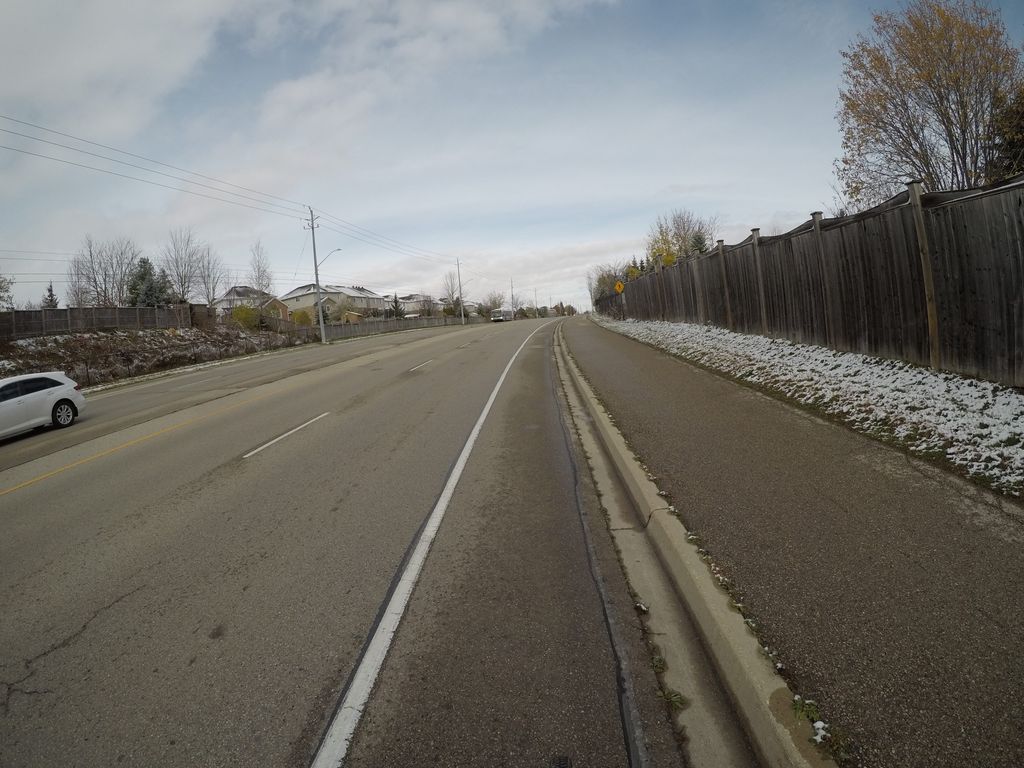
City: kitchener-waterloo